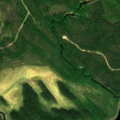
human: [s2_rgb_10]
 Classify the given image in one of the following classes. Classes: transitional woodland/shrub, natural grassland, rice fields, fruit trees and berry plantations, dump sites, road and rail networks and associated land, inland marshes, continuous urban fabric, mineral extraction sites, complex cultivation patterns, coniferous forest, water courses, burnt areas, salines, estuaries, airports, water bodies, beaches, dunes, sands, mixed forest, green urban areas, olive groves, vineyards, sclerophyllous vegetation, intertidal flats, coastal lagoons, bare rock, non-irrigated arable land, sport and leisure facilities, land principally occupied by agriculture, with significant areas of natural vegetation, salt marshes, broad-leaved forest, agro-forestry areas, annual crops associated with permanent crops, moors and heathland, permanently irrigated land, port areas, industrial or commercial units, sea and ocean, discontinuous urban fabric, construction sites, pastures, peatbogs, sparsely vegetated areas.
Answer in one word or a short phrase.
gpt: coniferous forest, mixed forest, transitional woodland/shrub, water bodies